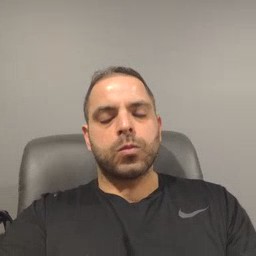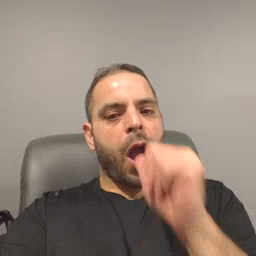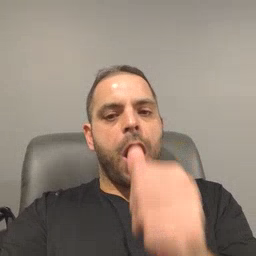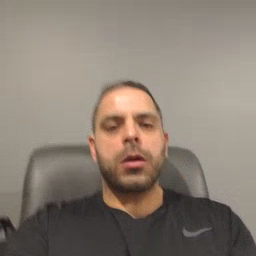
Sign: nuts